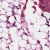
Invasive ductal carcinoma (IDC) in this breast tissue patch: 1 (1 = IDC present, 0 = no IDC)